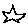
Label: star